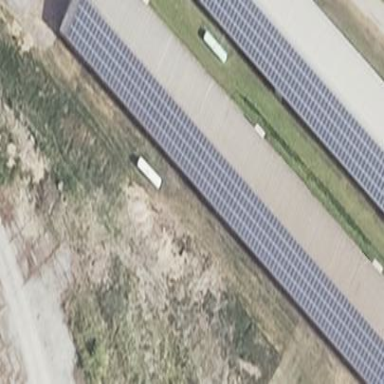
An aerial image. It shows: Solar photovoltaic panel generating electricity. It is small installation located on building.